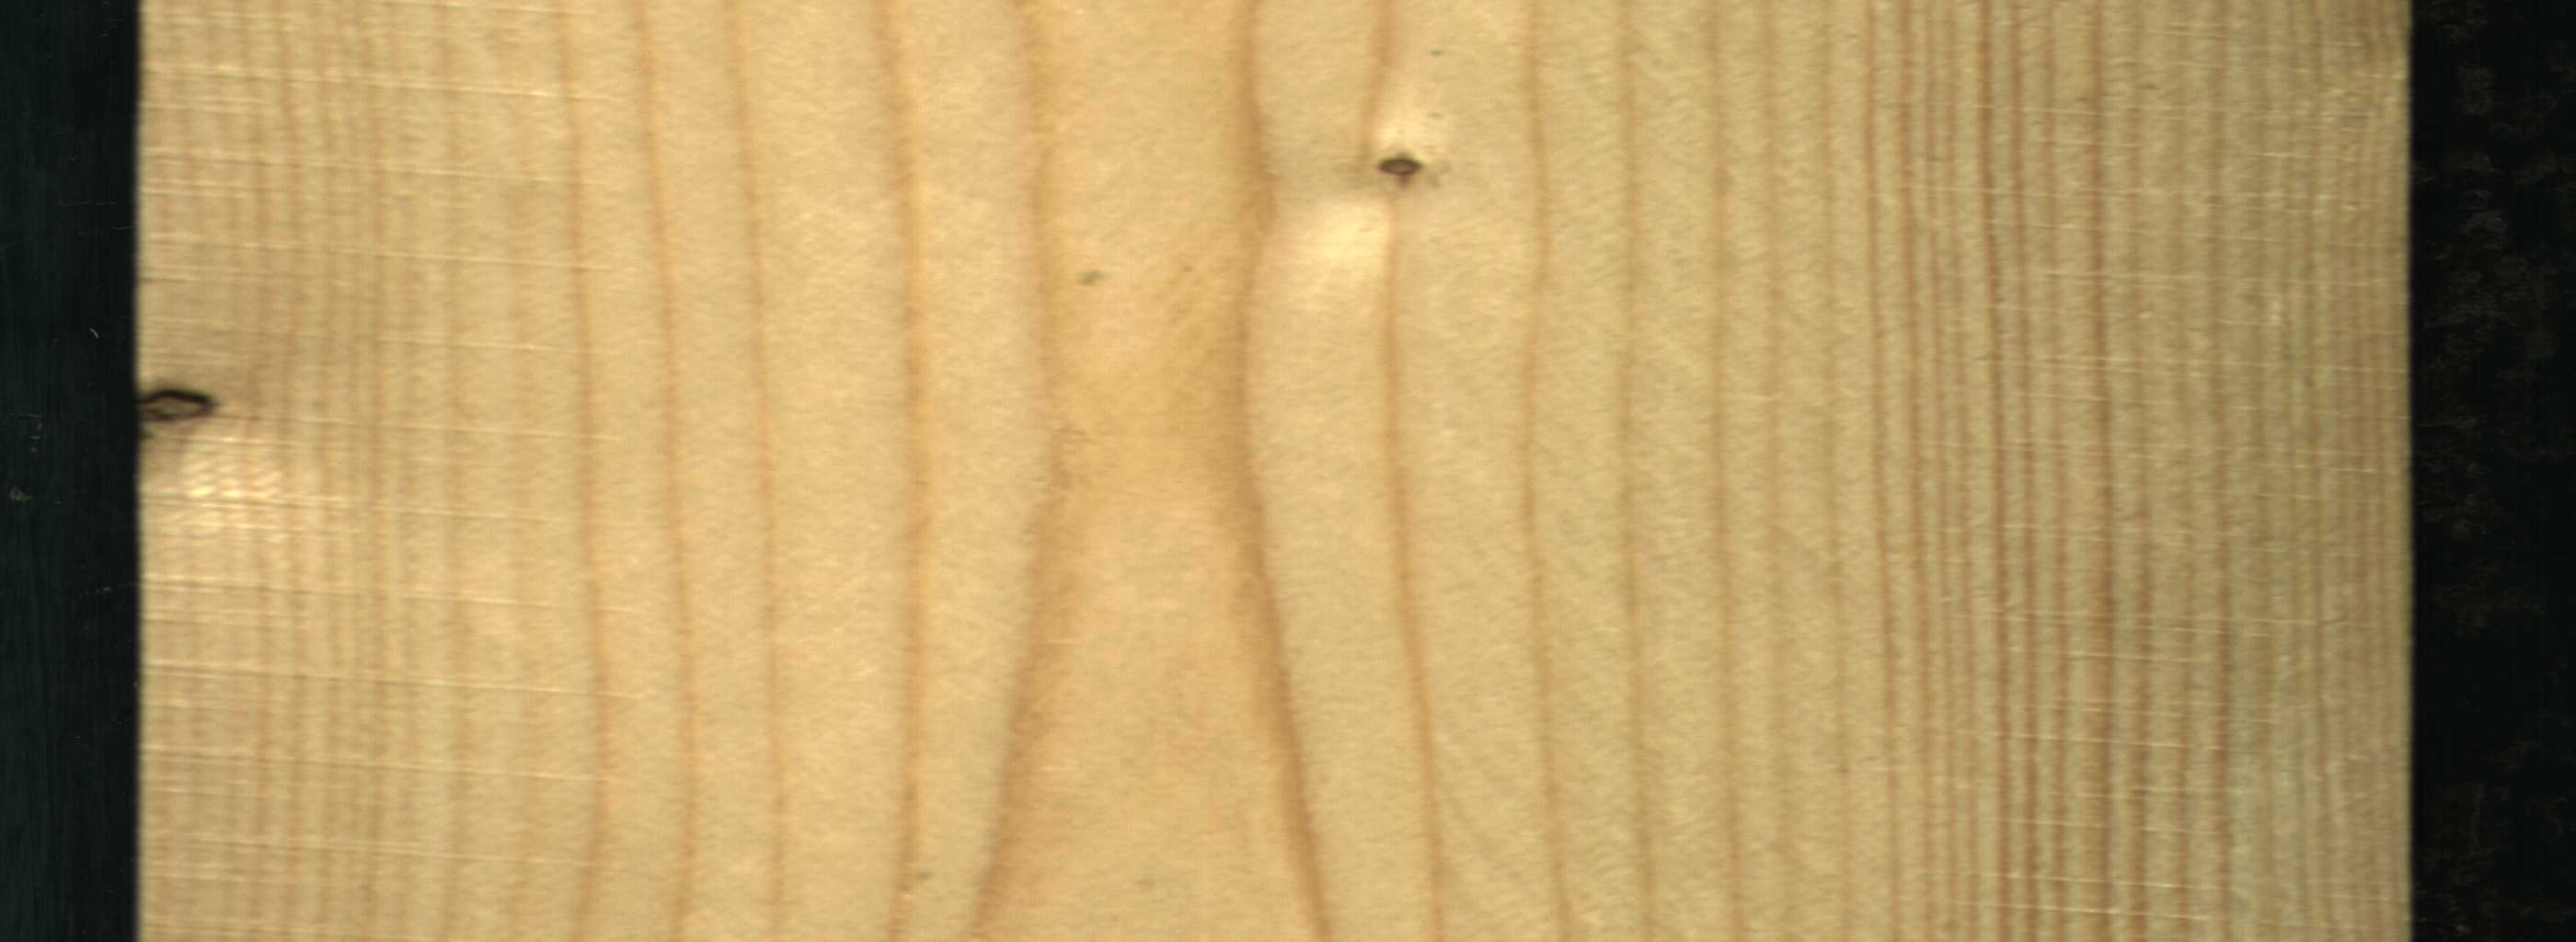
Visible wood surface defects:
Dead_Knot
Live_Knot